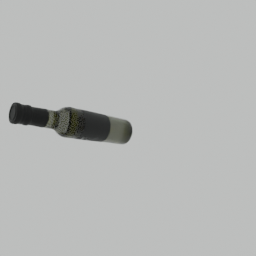
Label: tools